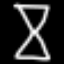
Label: hourglass